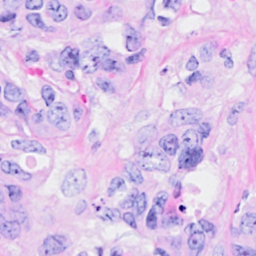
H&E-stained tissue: Breast